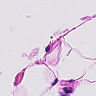
Metastatic tissue present: no